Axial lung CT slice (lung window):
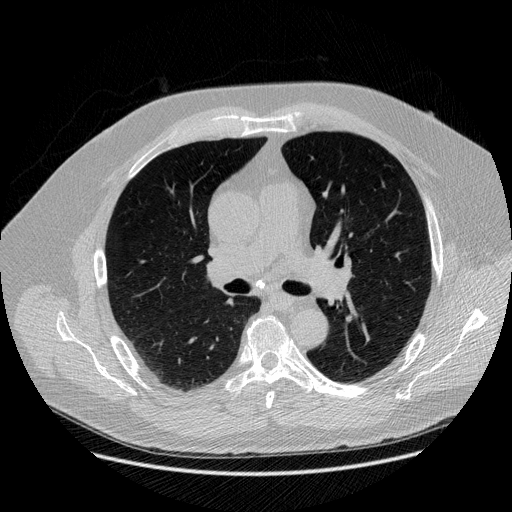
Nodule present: no